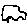
Label: car